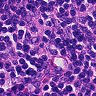
Metastatic tissue present: no